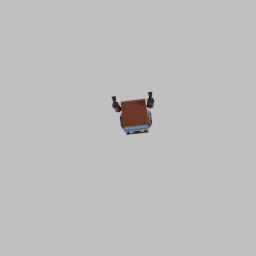
Label: mechanical